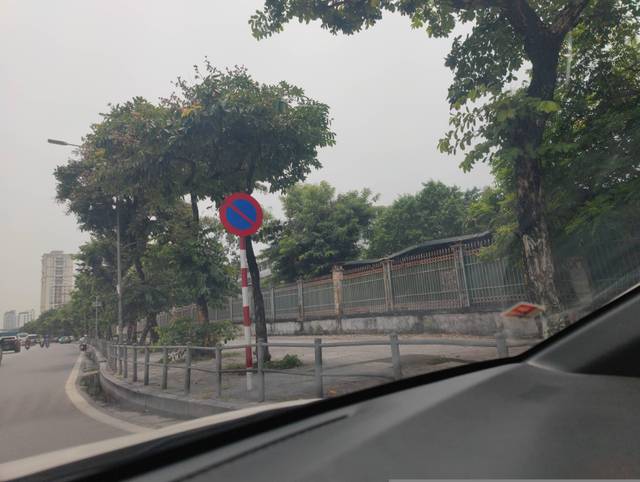
Region: Vietnam
Coordinates: 21.008, 105.842